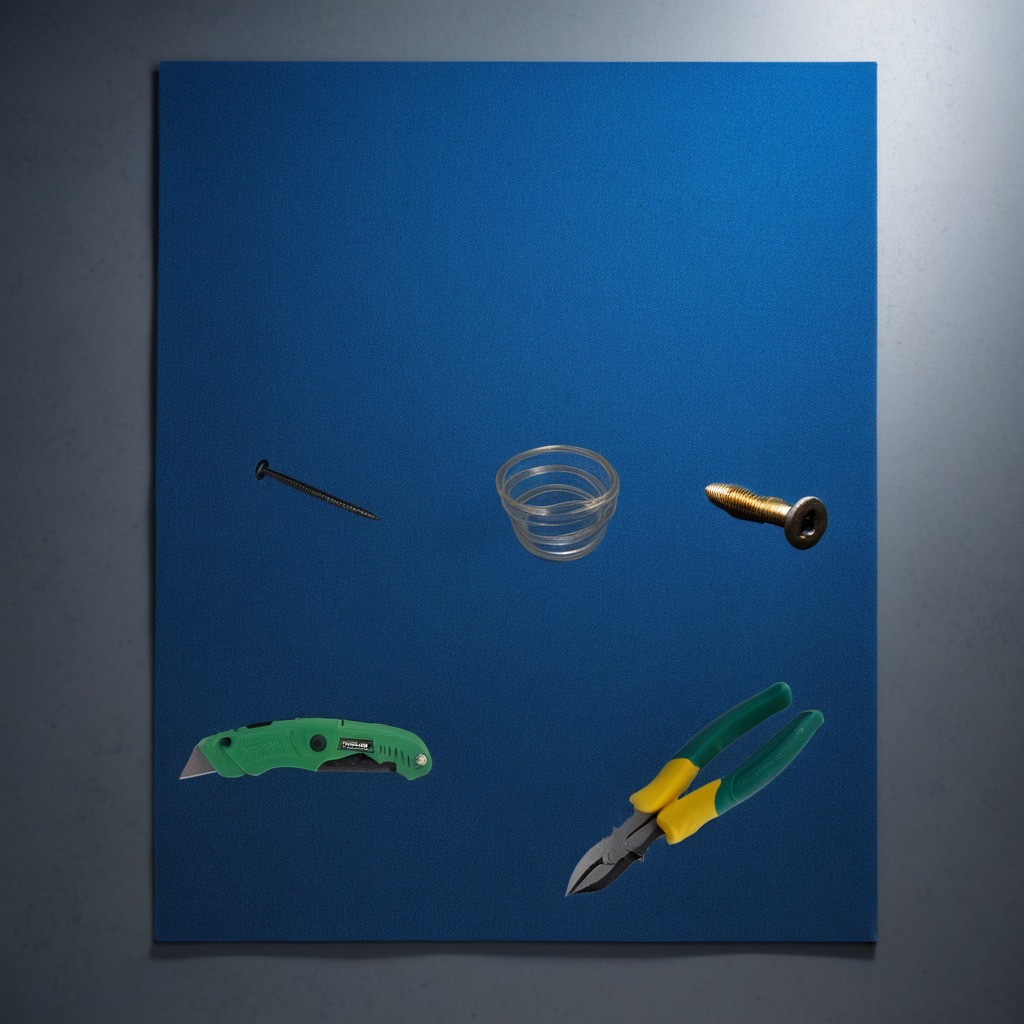
A utility knife, a metal machine screw, an iron nail, a pair of pliers, and a coiled metal spring are lying on the clean granite tabletop.